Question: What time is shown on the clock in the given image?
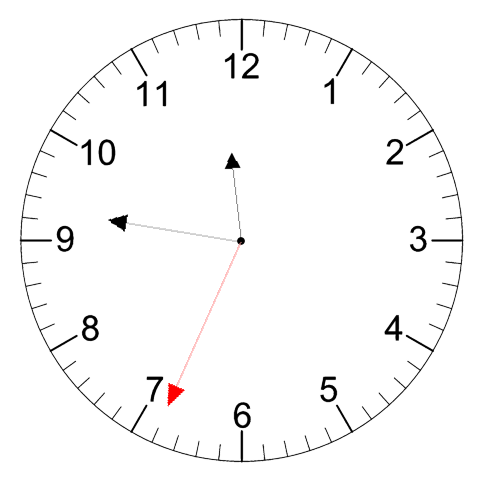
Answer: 11:46:34